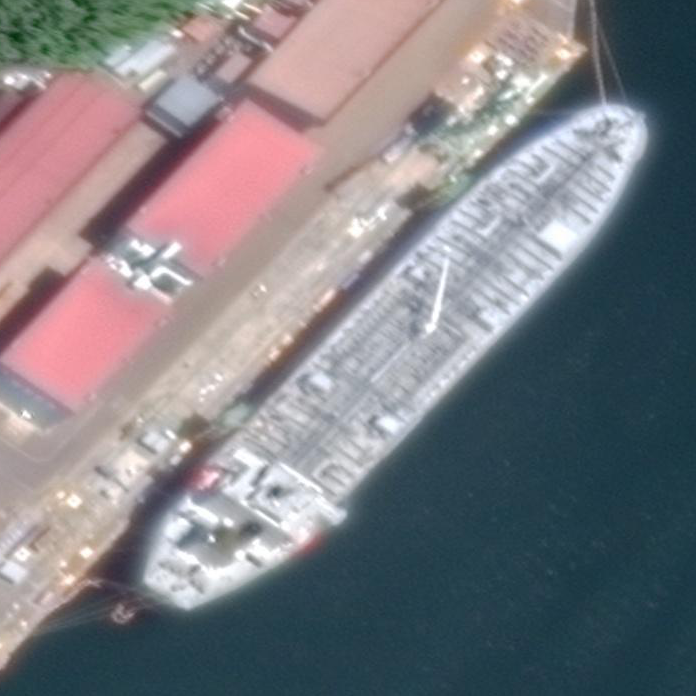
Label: Tank_ship